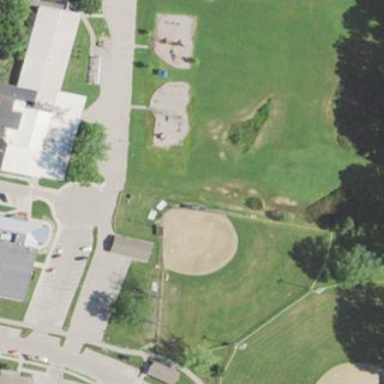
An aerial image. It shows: Baseball pitch for leisure land activities.